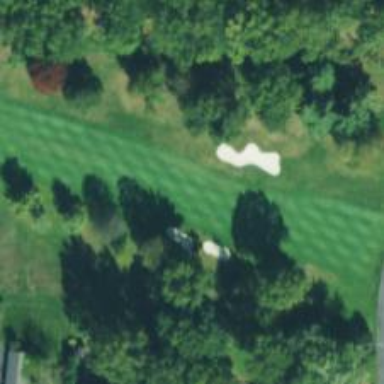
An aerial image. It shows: Golf hole.